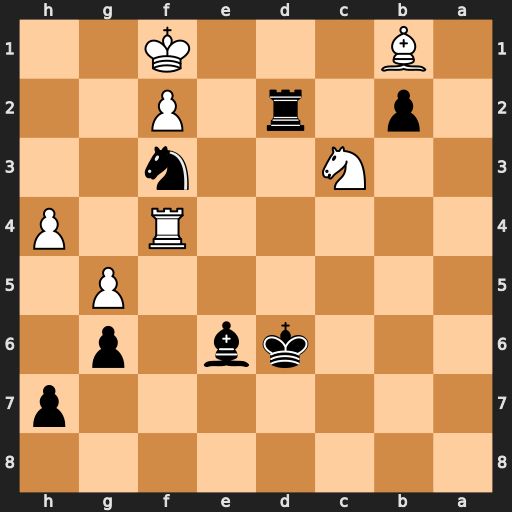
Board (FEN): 8/7p/3kb1p1/6P1/5R1P/2N2n2/1p1r1P2/1B3K2
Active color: b
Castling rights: -
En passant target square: -
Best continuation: Bh3#